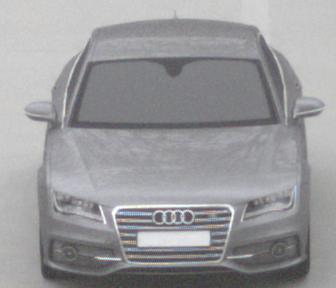
Make: Audi
Model: S7 Sportback cod
Detailed model: S7 (4G) Sportback
Model produced from: 2012/06
Model produced until: 2014/05
Doors: 5
Color: gray
Road condition: dry road
Daytime: midday
Contrast: low contrast